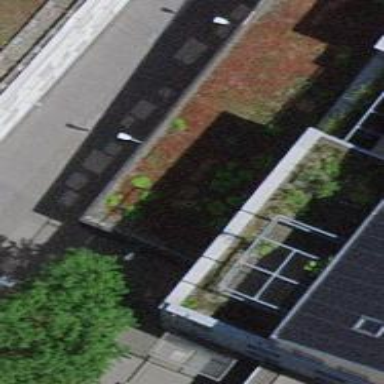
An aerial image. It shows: Parking building.